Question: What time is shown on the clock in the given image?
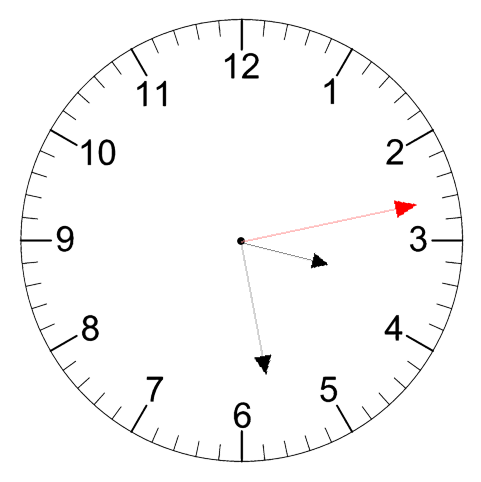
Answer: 03:28:13